Field crop: maize
Growth stage: 2
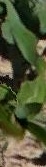
Species: maize